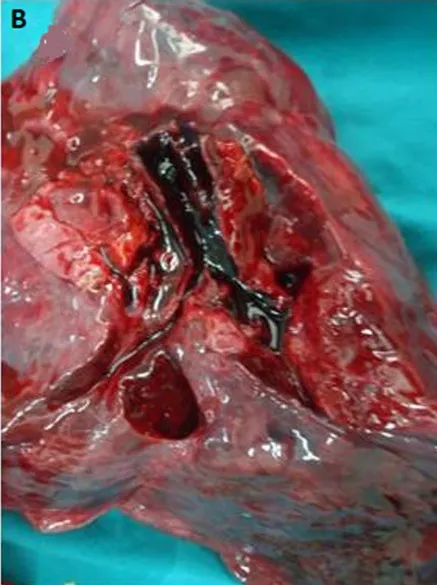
Autopsy findings, A,B) black soot in the airways and cherry red coloration.
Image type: medical_photograph (other_medical_photograph)